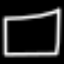
Label: square